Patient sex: M
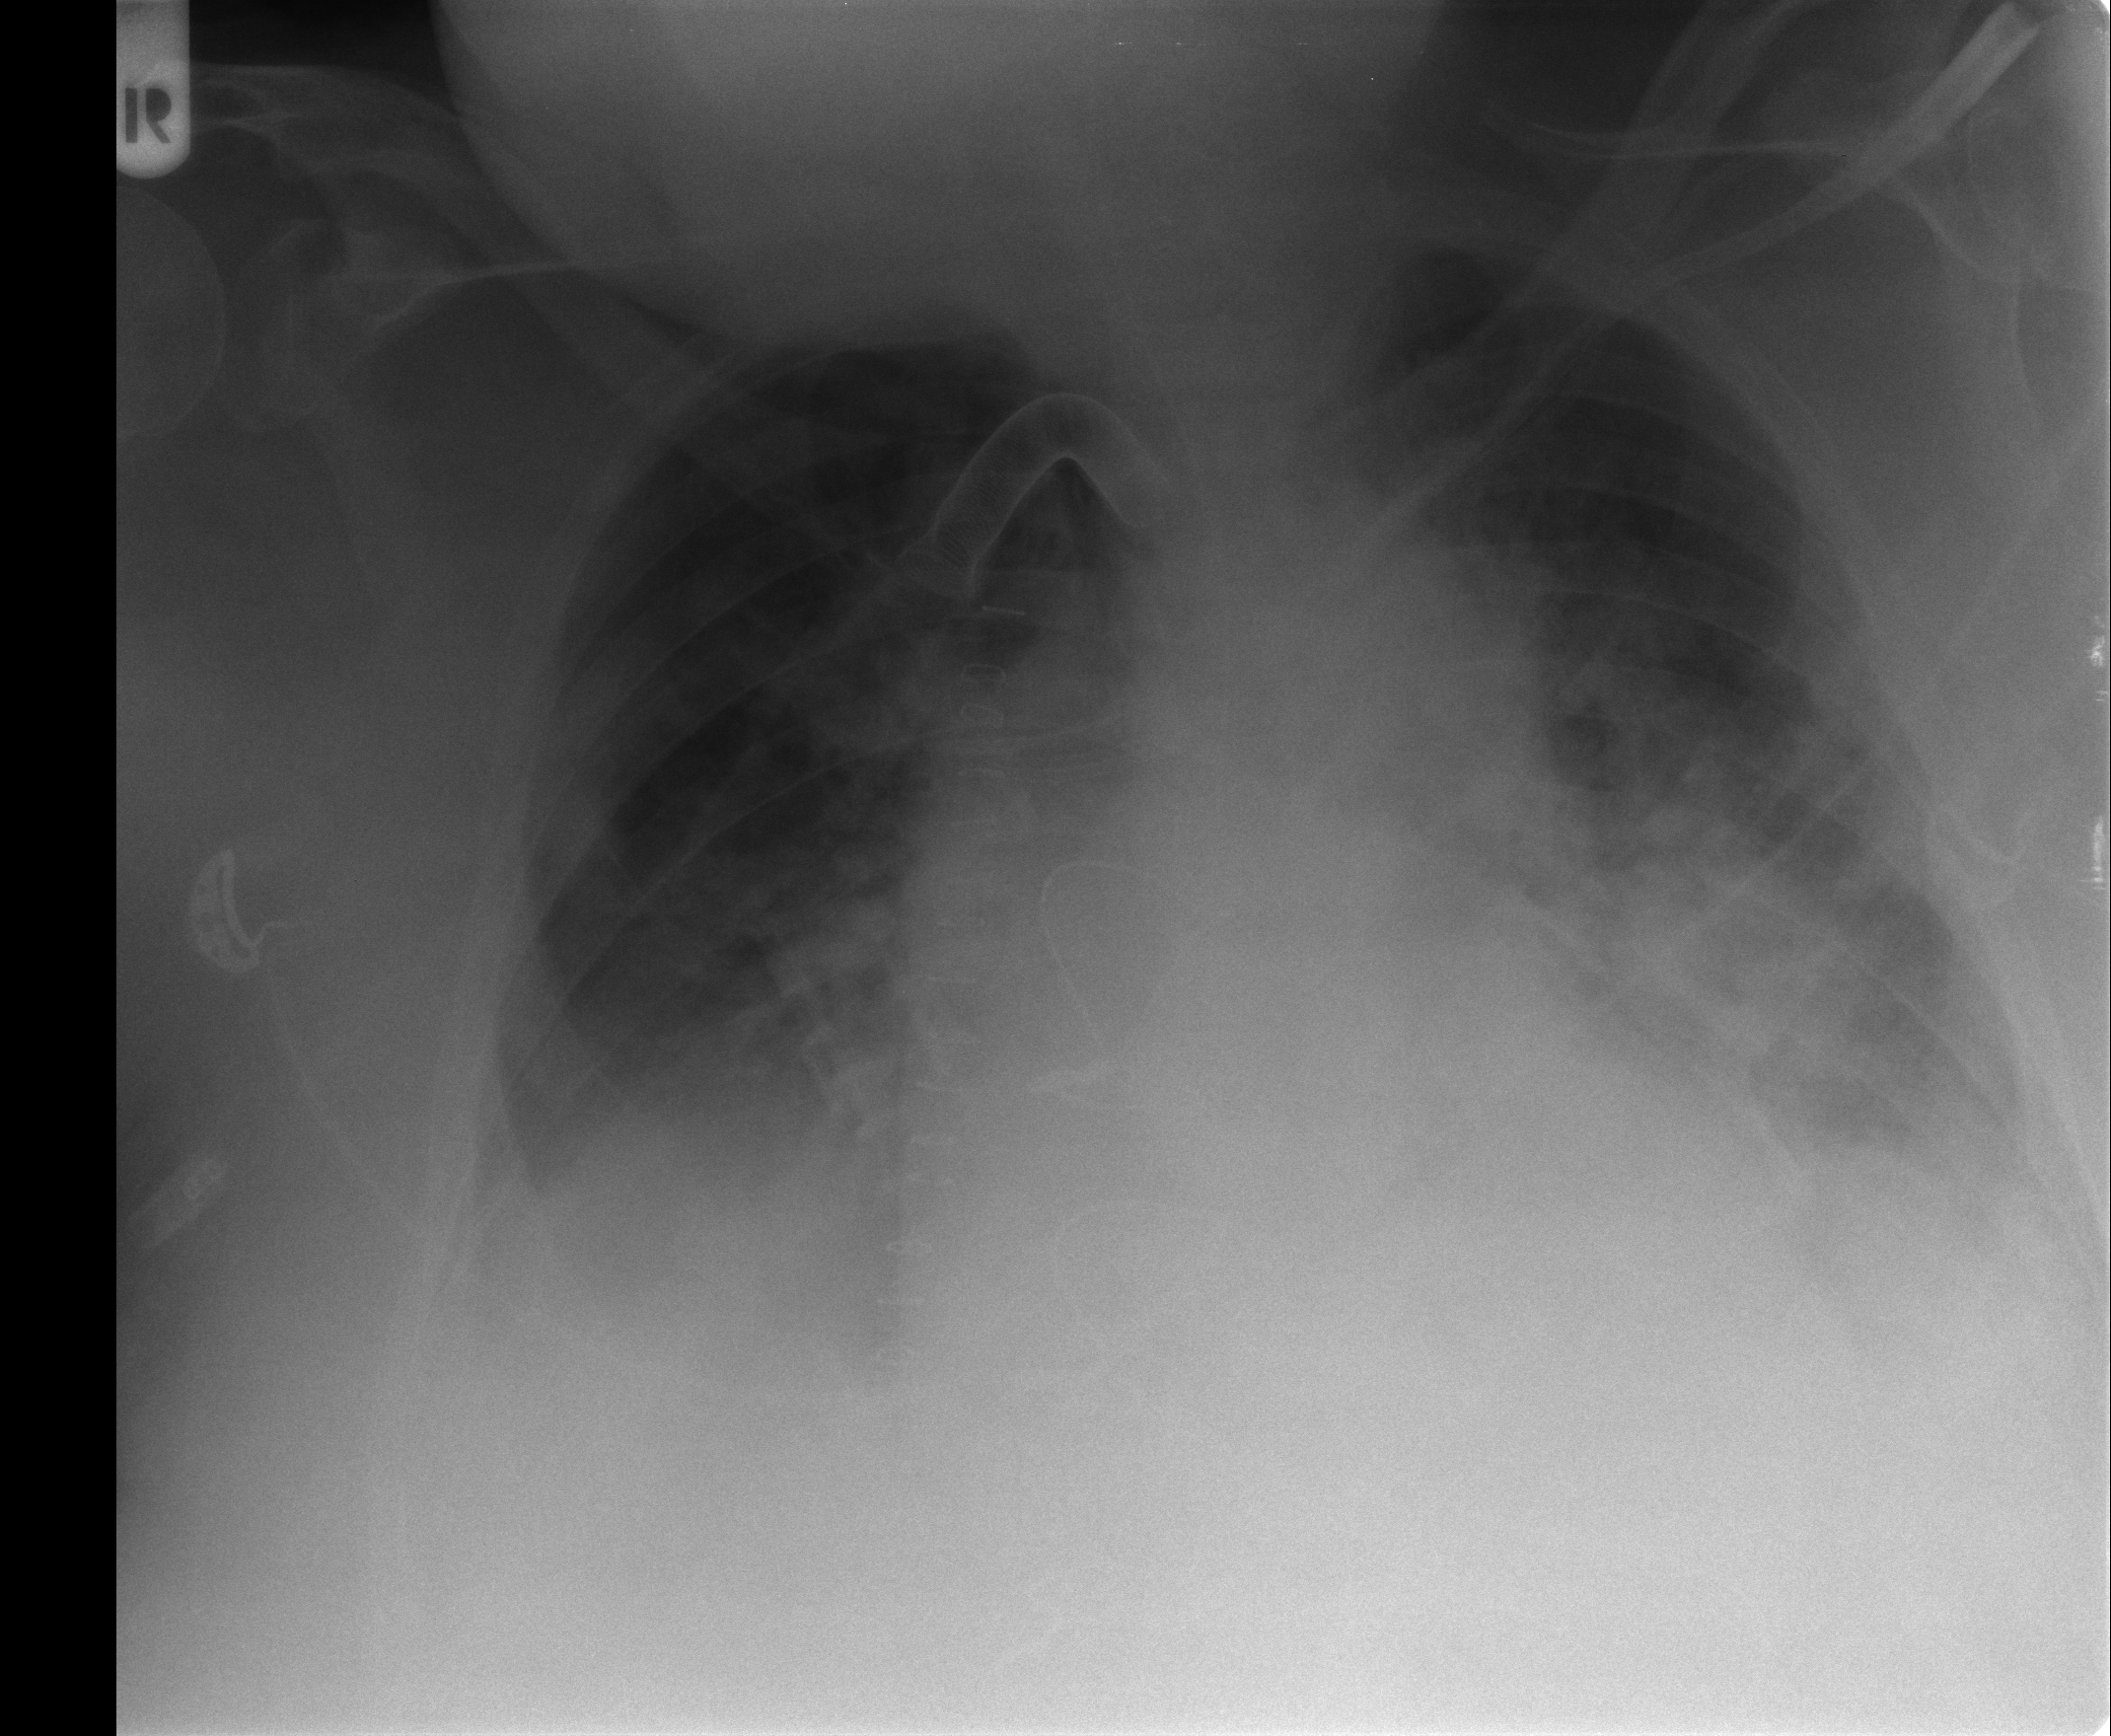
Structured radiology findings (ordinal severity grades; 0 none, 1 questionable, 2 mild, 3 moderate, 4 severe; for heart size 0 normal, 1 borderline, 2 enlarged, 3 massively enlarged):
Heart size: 2
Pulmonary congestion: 2
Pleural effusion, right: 2
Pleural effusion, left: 2
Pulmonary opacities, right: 0
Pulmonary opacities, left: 3
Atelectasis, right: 2
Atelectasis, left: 3